Question: I have the following procedure to insert users in a table:
'''
CREATE OR REPLACE PROCEDURE ELR_ADD_USER
(I_NAME IN VARCHAR2,
I_MORADA IN VARCHAR2,
I_BIRTHDATE IN DATE,
I_COUNTRY IN VARCHAR2,
O_ID OUT NUMBER,
O_ERROR_MSG OUT VARCHAR2)
IS
ERROR_NULL EXCEPTION;
BEGIN
IF I_NAME IS NULL OR
I_MORADA IS NULL OR
I_BIRTHDATE IS NULL OR
I_COUNTRY IS NULL THEN
RAISE ERROR_NULL;
END IF;
O_ID := ELR_seq_USER_ID.nextval;
IF O_ID IS NULL
RAISE ERROR_NULL;
END IF;
INSERT INTO ELR_USERS
VALUES (O_ID, I_NOME, I_MORADA, I_BIRTHDATE, I_COUNTRY);
EXCEPTION
WHEN ERROR_NULL THEN
O_ERROR_MSG := 'NULL FIELDS';
WHEN OTHERS THEN
O_ERROR_MSG := 'UNEXPECTED ERROR: '|| sqlerrm;
END;
/
'''
I think the procedure and it's syntax are correct. However when I'm trying to call it with:
'''
DECLARE
P_NAME VARCHAR2(50);
P_MORADA VARCHAR2(50);
P_BIRTHDATE DATE;
P_COUNTRY VARCHAR2(20);
P_ID NUMBER(20);
P_ERROR_MSG VARCHAR2(4000);
BEGIN
ELR_ADD_USER('ED WARNER','CENAS Street',SYSDATE,
'China', P_ID, P_ERROR_MSG);
IF P_ERROR_MSG IS NOT NULL THEN
DBMS_OUTPUT.PUT_LINE('ERROR: '||P_ERROR_MSG);
END IF;
END;
/
'''
I get the following message:

Is there something wrong with the calling or the procedure itself?
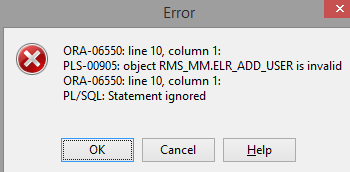
Answer: 'ORA-06550' followed by 'PLS-00905' is clearly a . The procedure is in state.
Recompile the procedure, and use to get the complete error details.
'SHOW ERROR PROCEDURE RMS_MM.ELR_ADD_USER' or simply 'SHOW ERRORS'
For <URL>,
'''
SQL> CREATE OR REPLACE PROCEDURE TestProc
2 AS
3 vnum number;
4 BEGIN
5 vnum := vAnotherNum;
6 END;
7 /
Warning: Procedure created with compilation errors.
SQL> execute TestProc();
BEGIN TestProc(); END;
*
ERROR at line 1:
ORA-06550: line 1, column 7:
PLS-00905: object EXAMPLE.TESTPROC is invalid
ORA-06550: line 1, column 7:
PL/SQL: Statement ignored
SQL> show error procedure TestProc;
Errors for PROCEDURE TESTPROC:
LINE/COL ERROR
-------- -----------------------------------------------------------------
5/1 PL/SQL: Statement ignored
5/9 PLS-00201: identifier 'VANOTHERNUM' must be declared
'''